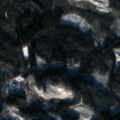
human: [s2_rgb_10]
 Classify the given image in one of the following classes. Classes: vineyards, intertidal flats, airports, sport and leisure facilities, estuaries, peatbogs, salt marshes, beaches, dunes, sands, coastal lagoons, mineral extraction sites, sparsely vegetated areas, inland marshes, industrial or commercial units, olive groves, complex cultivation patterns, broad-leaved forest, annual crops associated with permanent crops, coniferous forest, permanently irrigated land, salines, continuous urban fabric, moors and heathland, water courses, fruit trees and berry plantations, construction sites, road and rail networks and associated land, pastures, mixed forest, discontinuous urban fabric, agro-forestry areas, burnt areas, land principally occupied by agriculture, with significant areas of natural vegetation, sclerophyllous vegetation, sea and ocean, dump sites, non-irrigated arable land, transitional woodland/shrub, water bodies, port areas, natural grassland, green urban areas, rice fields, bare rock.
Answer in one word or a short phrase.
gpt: coniferous forest, mixed forest, transitional woodland/shrub